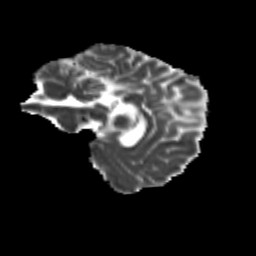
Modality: MD
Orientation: sagittal
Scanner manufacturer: siemens
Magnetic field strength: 3 T
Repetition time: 9.2 s
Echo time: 0.084 s